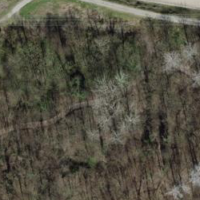
EUNIS habitat code: 41
Species observed at this site:
Diospyros lotus